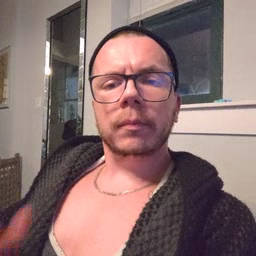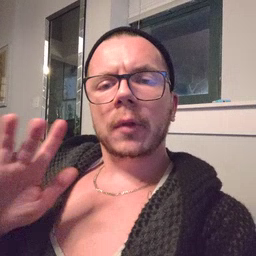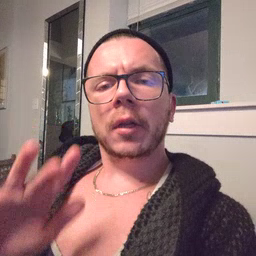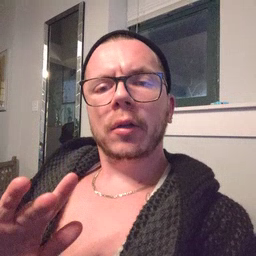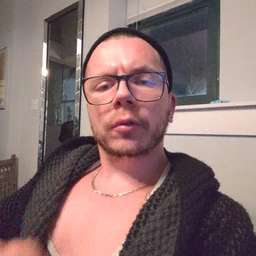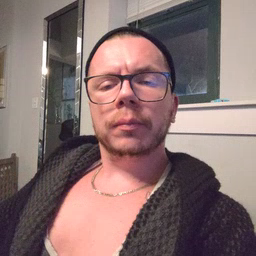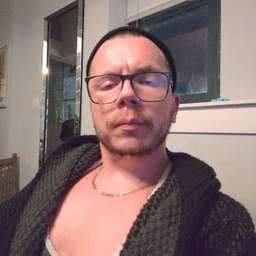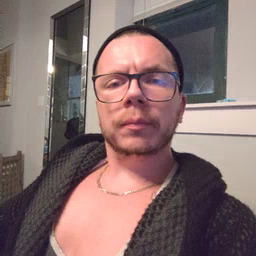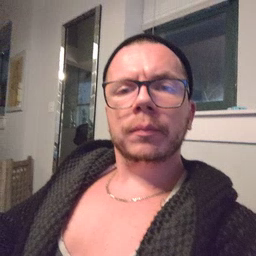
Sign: touch